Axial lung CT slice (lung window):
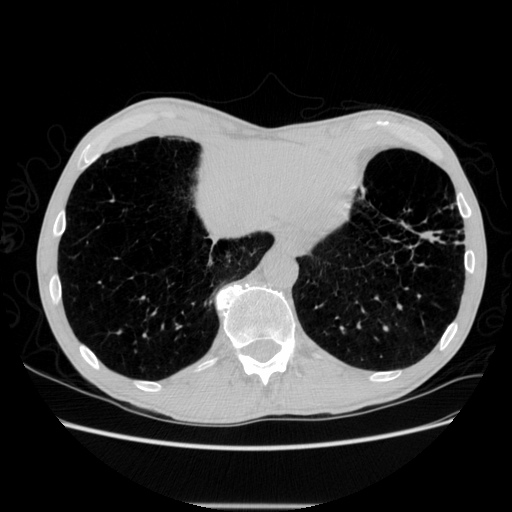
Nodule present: no